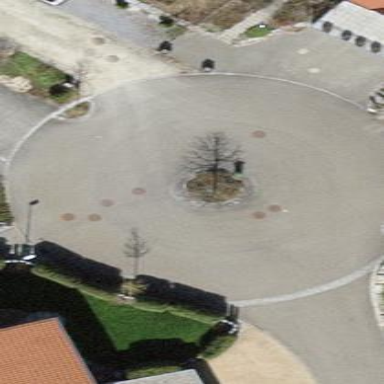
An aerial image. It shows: Residential road with roundabout.